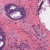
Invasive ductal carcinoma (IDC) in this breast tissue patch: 0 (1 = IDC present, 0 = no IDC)